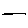
Label: line